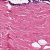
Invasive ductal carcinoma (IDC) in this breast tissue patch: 0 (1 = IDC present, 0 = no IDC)